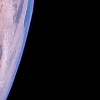
Label: space